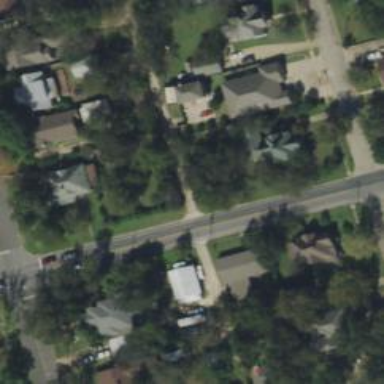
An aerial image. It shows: Alley classified as service road.